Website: bh-photo
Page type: customer-info-address
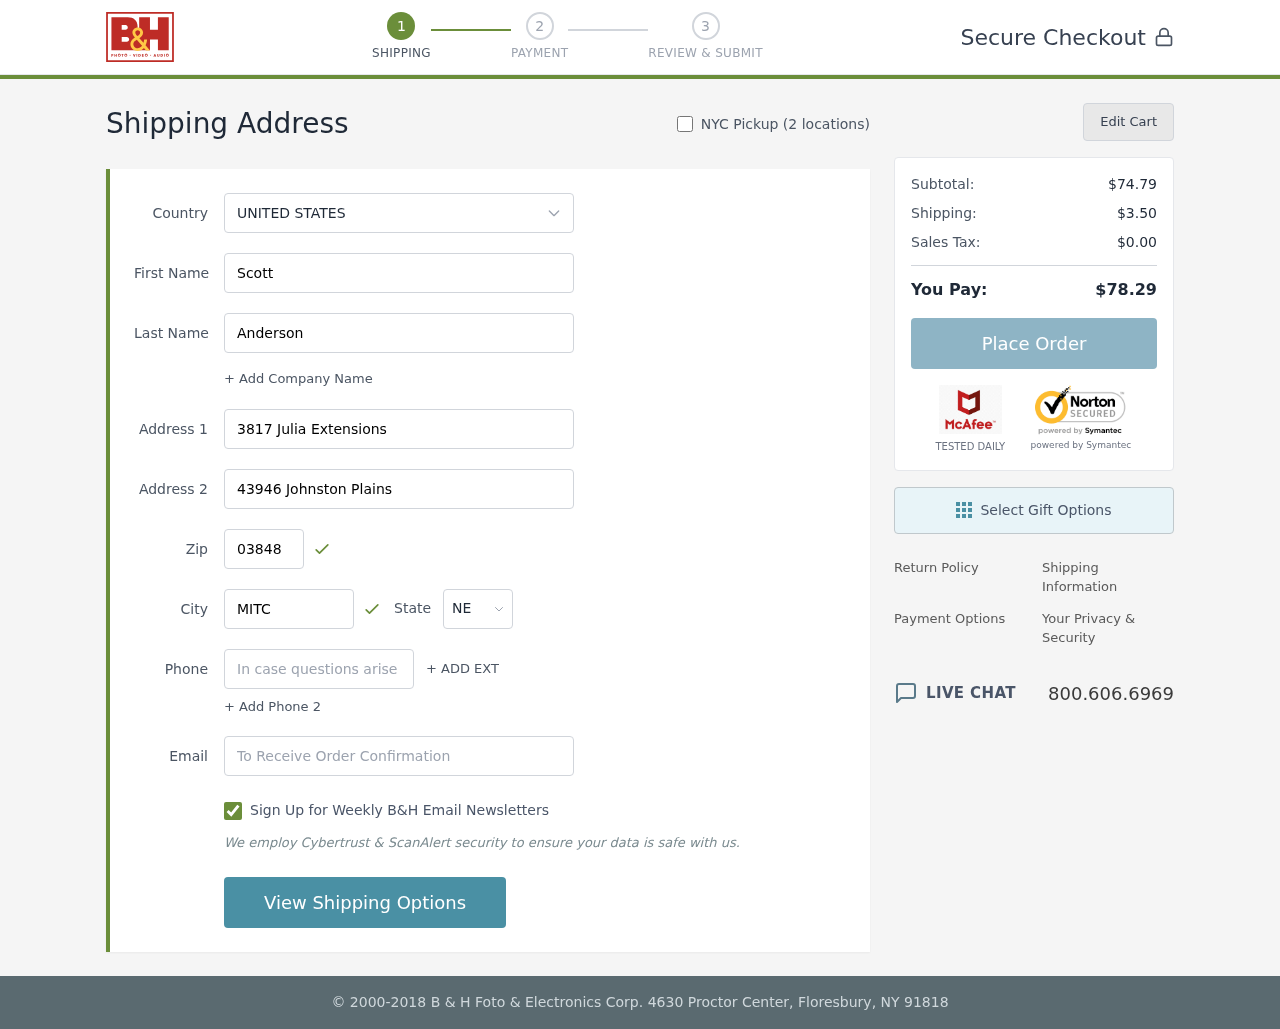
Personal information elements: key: PII_CITY
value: Mitchellberg
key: PII_COUNTRY
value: United States
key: PII_EMAIL
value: sanderson@gmail.com
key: PII_FIRSTNAME
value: Scott
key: PII_LASTNAME
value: Anderson
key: PII_PHONE
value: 9122399687
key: PII_POSTCODE
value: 03848
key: PII_STATE_ABBR
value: NE
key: PII_STREET
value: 3817 Julia Extensions
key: PII_STREET2
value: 43946 Johnston Plains
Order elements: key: ORDER_SUBTOTAL
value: $74.79
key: ORDER_SHIPPING_COST
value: $3.50
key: ORDER_TAX
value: $0.00
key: ORDER_TOTAL
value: $78.29